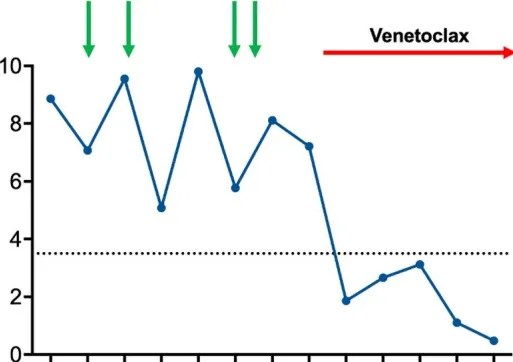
Proteinuria time course. Schema of patient's proteinuria in relation to treatments administered. Rituximab was administered at 700 mg each dose. Venetoclax was started according to the standard ramp-up schedule. As evident by the graph, proteinuria had a partially remitting-relapsing course during rituximab treatment, with all values persistently above the nephrotic threshold (dashed line). By contrast, venetoclax led to a rapid and durable reduction of proteinuria that fell below the nephrotic threshold.
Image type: pathology (masson_trichrome)